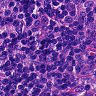
Metastatic tissue present: no